Interaction volume radius: 10 \u00c5
Interaction volume height: 15 \u00c5
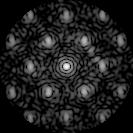
Disorder parameter: 0.4466